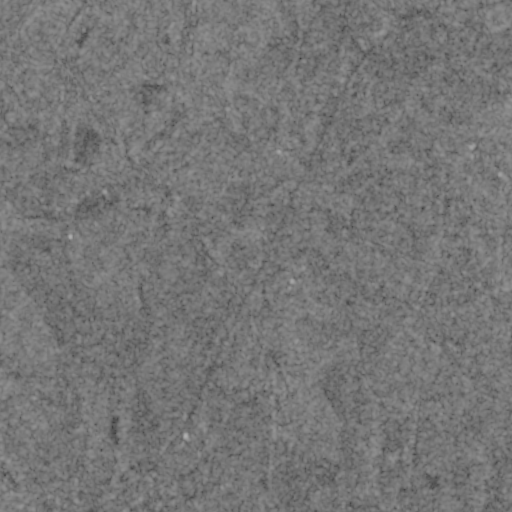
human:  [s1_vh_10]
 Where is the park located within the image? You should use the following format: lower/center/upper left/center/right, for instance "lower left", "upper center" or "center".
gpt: The park is located in the lower left of the image.
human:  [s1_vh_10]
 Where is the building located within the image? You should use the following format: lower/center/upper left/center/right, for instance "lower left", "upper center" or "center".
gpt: The building is located in the lower left of the image.
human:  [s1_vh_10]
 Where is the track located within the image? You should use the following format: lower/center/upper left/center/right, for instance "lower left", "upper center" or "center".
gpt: There is no track in the image.

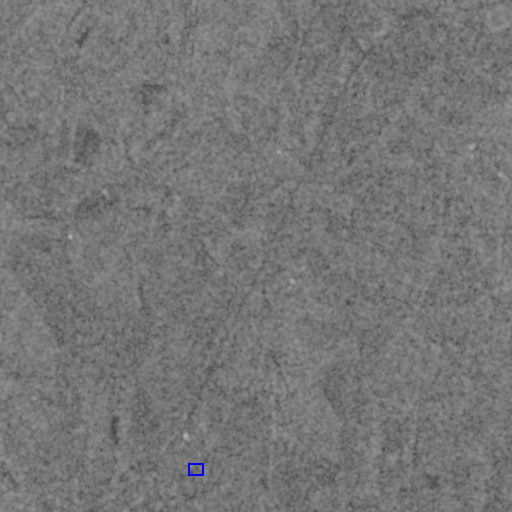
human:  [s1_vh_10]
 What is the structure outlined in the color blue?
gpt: The structure outlined in blue is a park.
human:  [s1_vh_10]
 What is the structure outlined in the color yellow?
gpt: There is no yellow outline.